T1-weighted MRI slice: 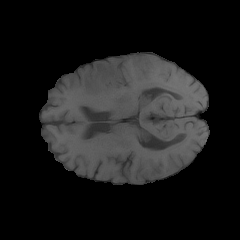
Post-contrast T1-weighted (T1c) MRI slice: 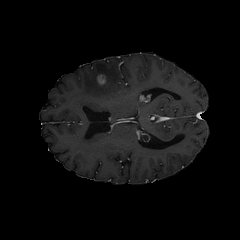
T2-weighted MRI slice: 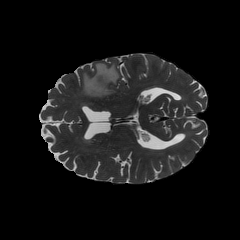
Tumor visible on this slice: yes